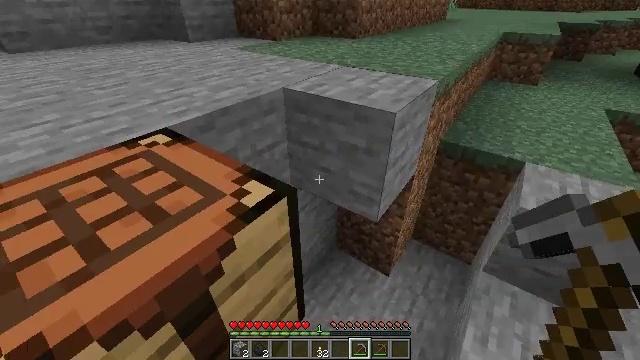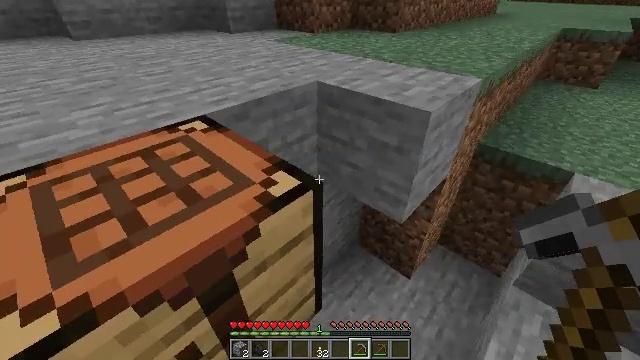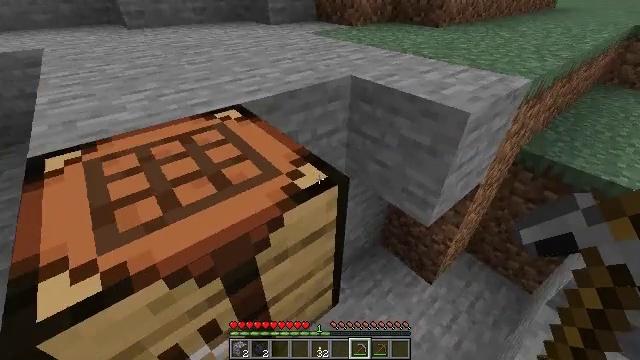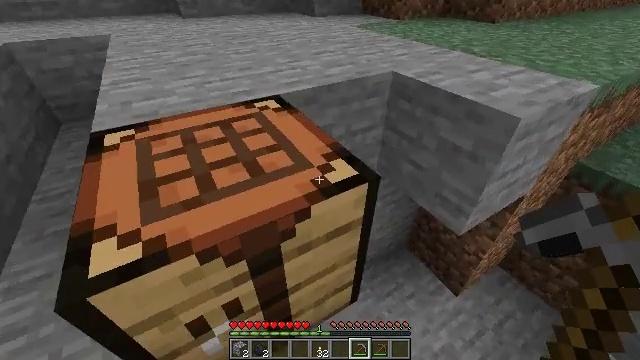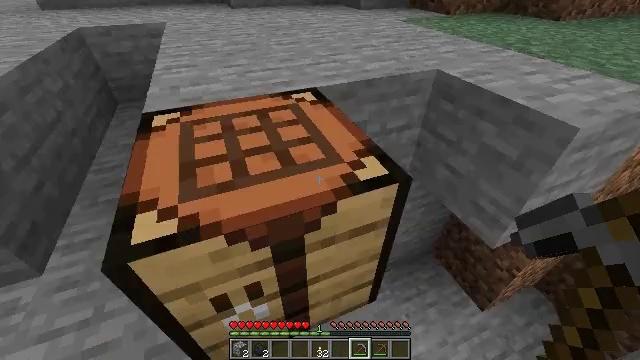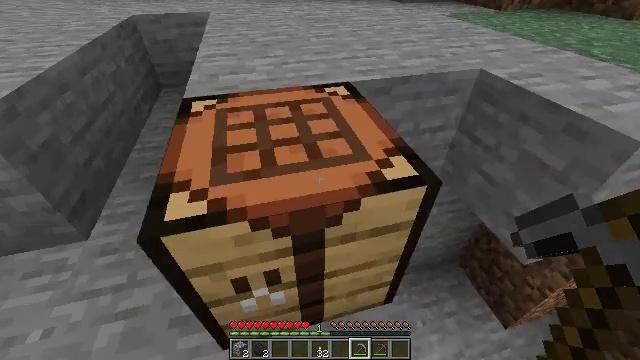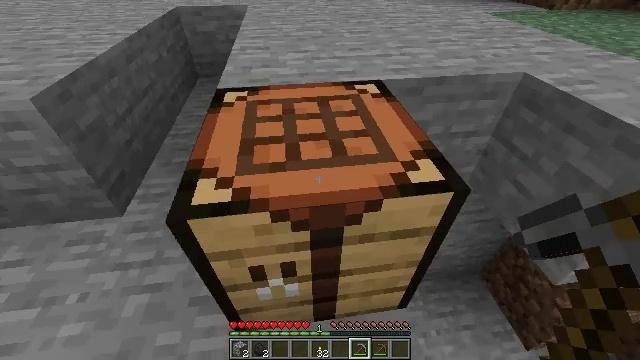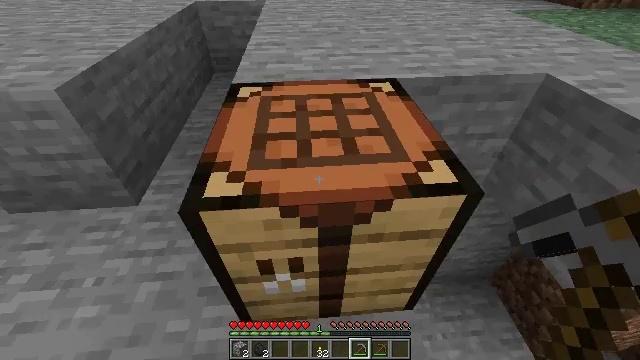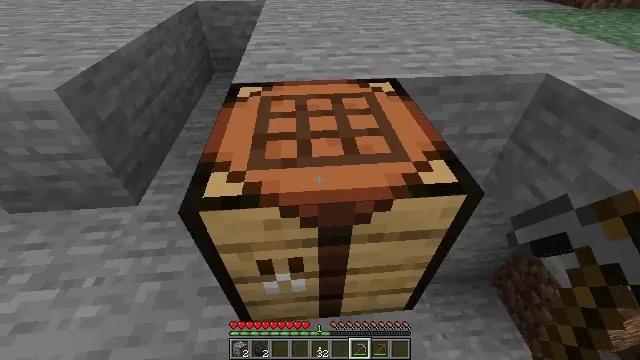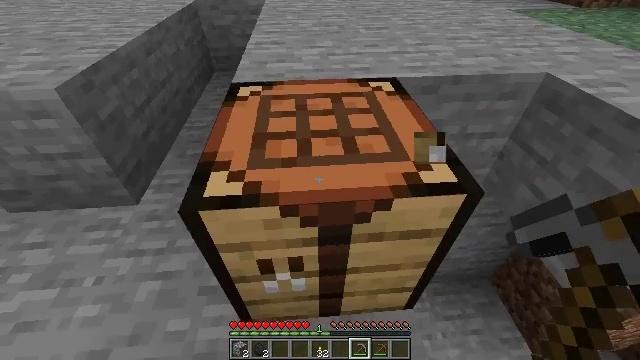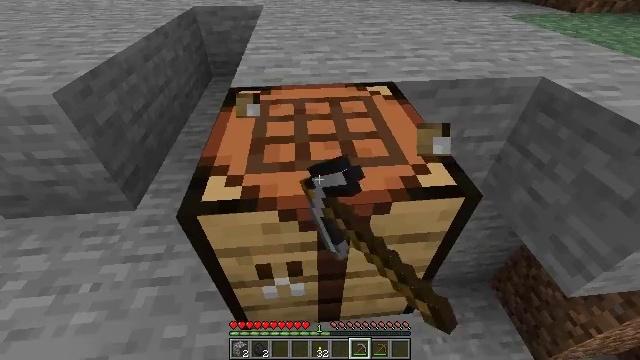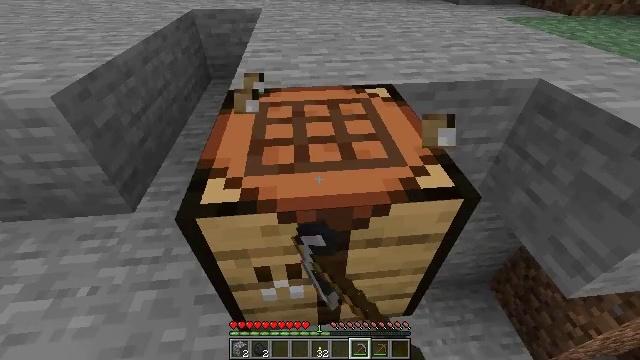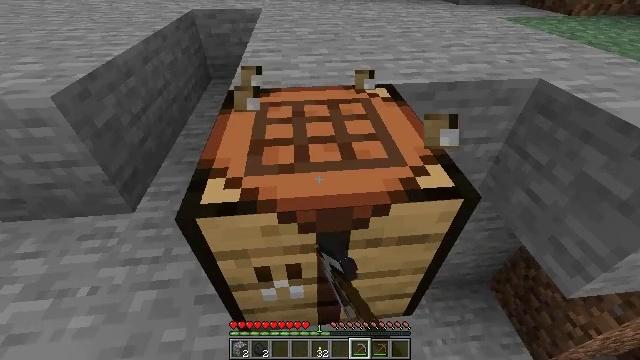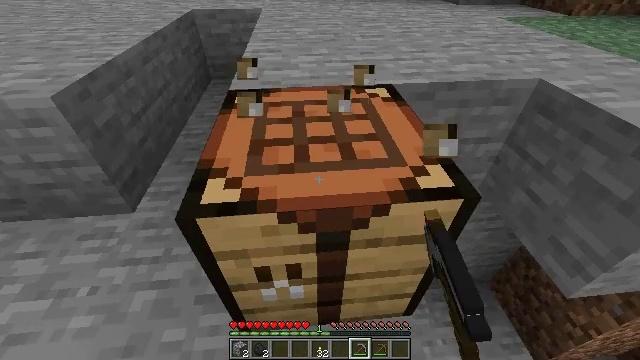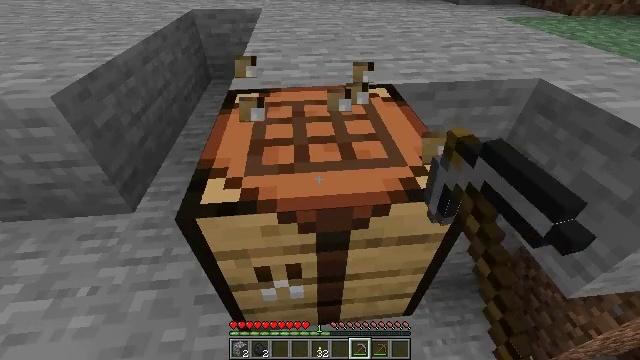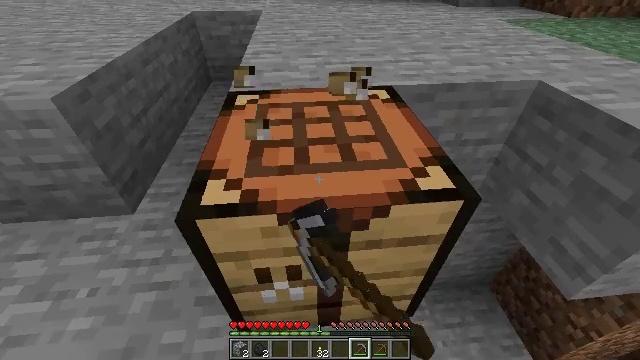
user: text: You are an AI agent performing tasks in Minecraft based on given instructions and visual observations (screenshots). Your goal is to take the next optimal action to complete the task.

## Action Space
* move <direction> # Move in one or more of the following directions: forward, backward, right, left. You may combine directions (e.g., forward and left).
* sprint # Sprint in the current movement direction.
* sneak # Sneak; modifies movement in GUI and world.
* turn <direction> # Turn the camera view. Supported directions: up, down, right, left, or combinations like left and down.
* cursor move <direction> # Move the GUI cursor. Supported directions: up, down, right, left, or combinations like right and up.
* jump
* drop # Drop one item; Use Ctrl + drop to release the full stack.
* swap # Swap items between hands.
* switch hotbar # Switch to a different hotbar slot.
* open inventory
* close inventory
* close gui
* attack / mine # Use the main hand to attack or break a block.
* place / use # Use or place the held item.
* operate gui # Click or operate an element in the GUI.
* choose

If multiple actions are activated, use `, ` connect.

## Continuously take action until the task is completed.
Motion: motion action
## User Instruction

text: Recycle the crafting table.
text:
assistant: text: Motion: turn left and down
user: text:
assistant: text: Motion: turn left and down
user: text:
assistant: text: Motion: turn left and down
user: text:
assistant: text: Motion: turn left and down
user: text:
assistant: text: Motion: turn left and down
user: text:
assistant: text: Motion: turn left
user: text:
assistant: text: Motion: turn left
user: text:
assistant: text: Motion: no_op
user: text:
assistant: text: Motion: attack / mine
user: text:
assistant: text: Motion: attack / mine
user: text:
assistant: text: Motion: attack / mine
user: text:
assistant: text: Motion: attack / mine
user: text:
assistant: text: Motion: attack / mine
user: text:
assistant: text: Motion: attack / mine
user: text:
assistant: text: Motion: attack / mine
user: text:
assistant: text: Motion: turn right and up, attack / mine
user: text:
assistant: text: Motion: attack / mine
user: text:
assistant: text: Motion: attack / mine
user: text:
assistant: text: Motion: attack / mine
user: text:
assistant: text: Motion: attack / mine
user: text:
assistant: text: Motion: attack / mine
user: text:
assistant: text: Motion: turn left, attack / mine
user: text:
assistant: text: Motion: attack / mine
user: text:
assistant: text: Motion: attack / mine
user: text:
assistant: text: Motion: attack / mine
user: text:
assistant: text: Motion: attack / mine
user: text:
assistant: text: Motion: attack / mine
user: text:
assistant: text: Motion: attack / mine
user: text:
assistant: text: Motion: attack / mine
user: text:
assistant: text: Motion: attack / mine